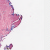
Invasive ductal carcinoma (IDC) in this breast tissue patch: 0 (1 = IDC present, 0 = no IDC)